Field crop: maize
Growth stage: 2
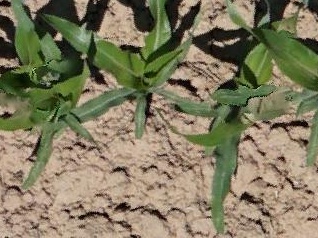
Species: maize